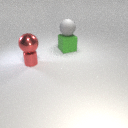
large green rubber cube behind small red metal cylinder